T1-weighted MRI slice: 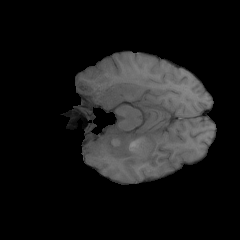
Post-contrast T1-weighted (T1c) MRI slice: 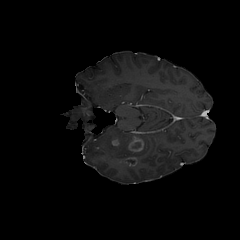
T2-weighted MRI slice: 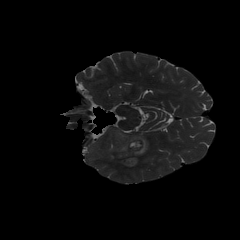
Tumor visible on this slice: yes